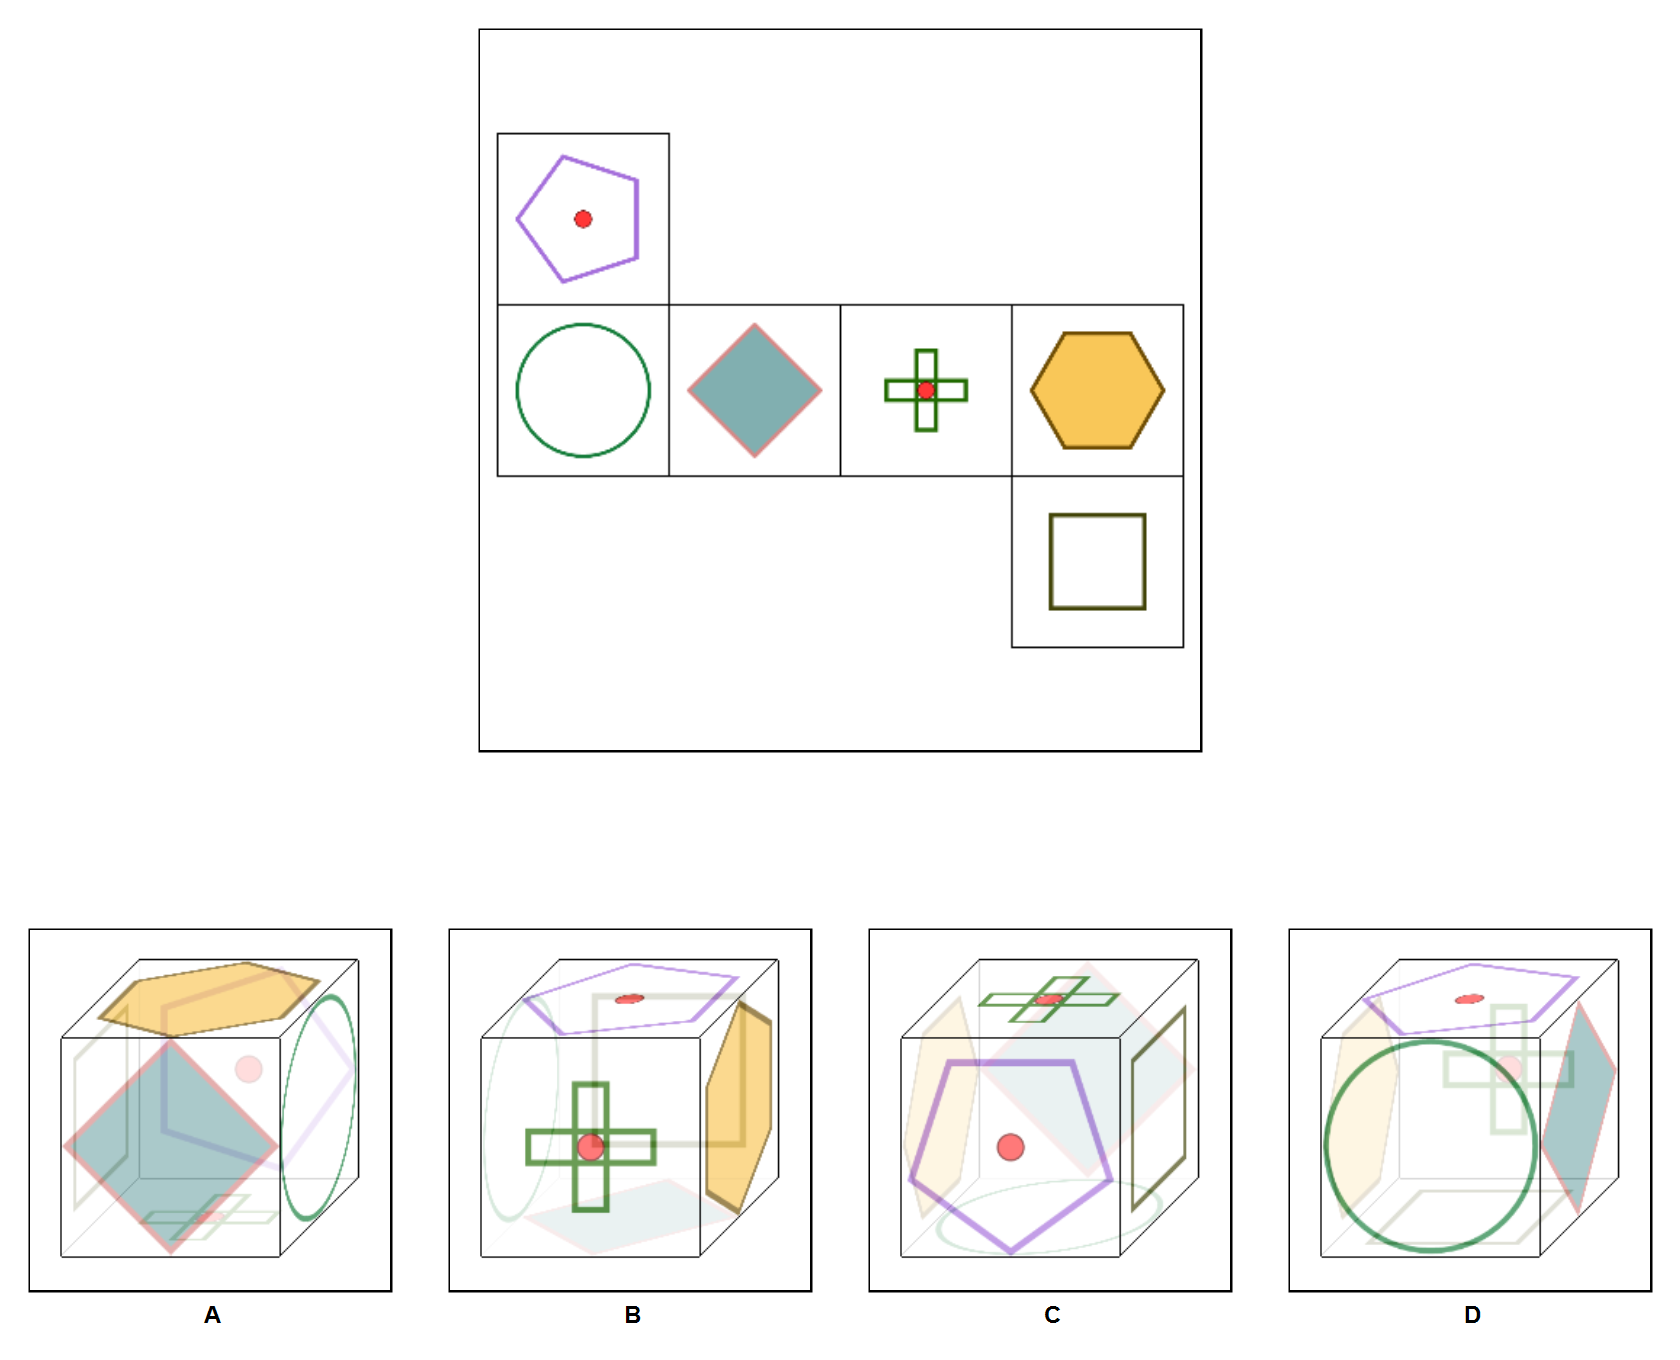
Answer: D